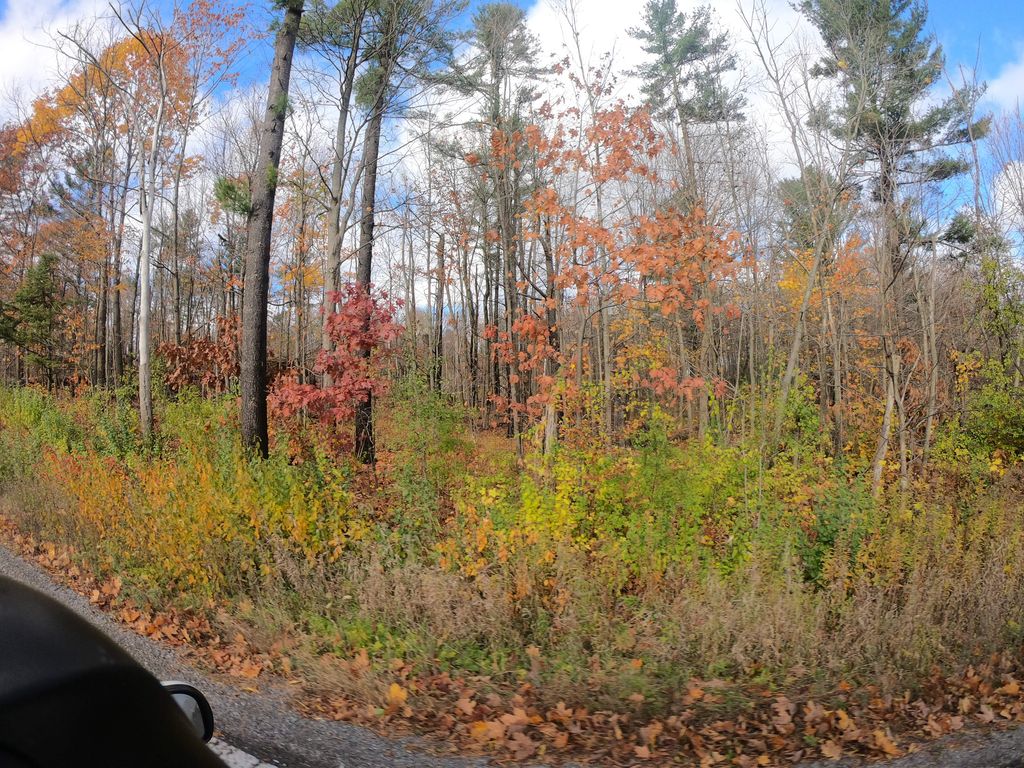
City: ottawa-gatineau